Question: The back story....
I'm creating a modal directive for AngularJS that should take any** content and display it centered in the page with a grey transparent background. Sounds like it should be simple. It was working fine until testing w/ IE9 which is the only browser we need to support. Its an in-house site. I have a <URL> working with it centered both vertically and horizontally, that probably could be cleaned up a little. I'm assuming that its going to work, I'm on a mac right now.
The modal's html needs to be in the footer which is fixed to the bottom of the page. So
So I have two questions.
When I was setting up the grey transparent background found that I needed so set the position as relative. <URL>
'''
.dialogbox-wrapper{
z-index:1000;
display: table-cell;
vertical-align: middle;
/* When this isnt included this has the opacity */
position:relative;
'''
}
We are using less and CSS3. Is there a cleaner way?
Here's what I need -

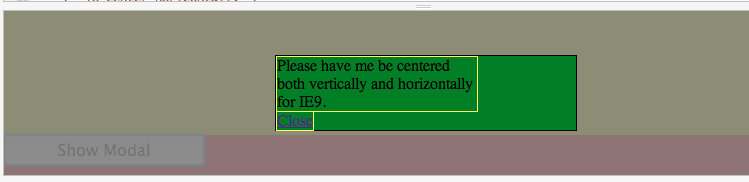
Answer: For 'z-index' to be honored, an element must have 'position' of some kind. If 'position: relative' is simply removed, then the default 'static' position does not recognize the 'z-index: 1000' and so the gray box's 'z-index: 50' puts your "background" to the foreground.
"Cleaner" can be so relative. Here is a <URL>. Of course, now '200px' for the '.row' is driving the width of the modal display.
It all works in IE9 for me.